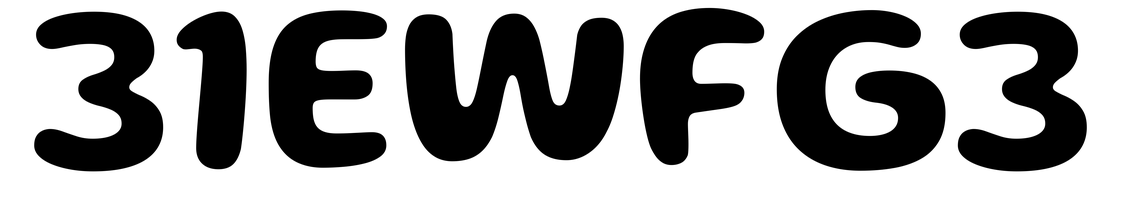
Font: Gluten_SemiBold